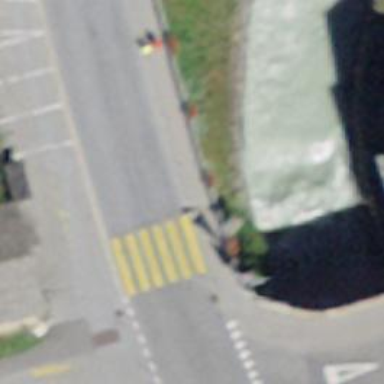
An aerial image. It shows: Marked crossing on the road.